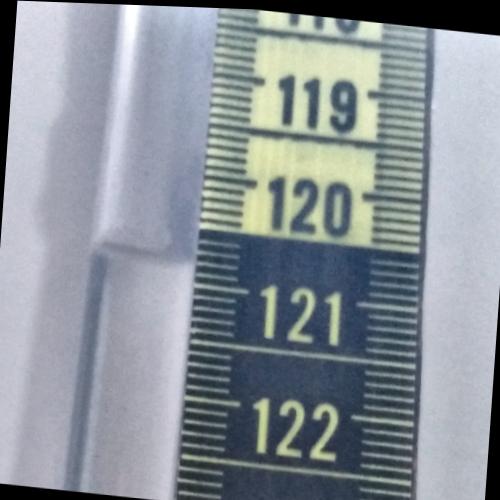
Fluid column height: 120.8 cm